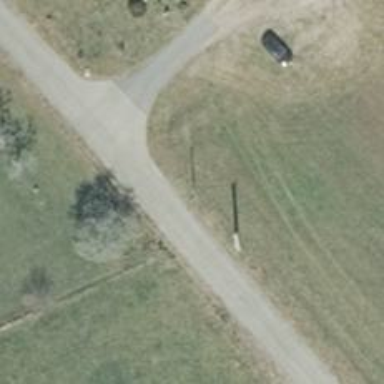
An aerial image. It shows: Power pole.